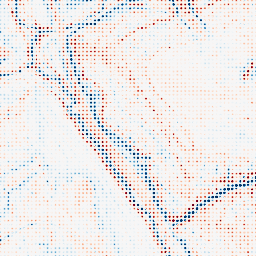
Category: edge_preserving
Decomposition family: bilateral
Decomposition parameters: d: 15
sigma_color: 25
sigma_space: 50
Upsampling method: sinc_blackman
Upsampling parameters: scale: 8
kernel_size: 4
Upsampling scale: 8